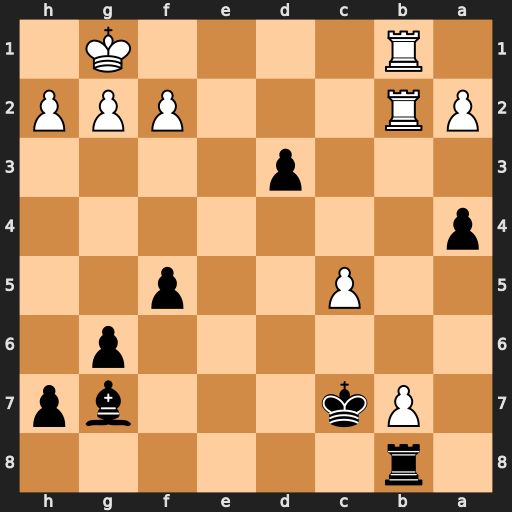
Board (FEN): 1r6/1Pk3bp/6p1/2P2p2/p7/3p4/PR3PPP/1R4K1
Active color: b
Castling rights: -
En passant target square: -
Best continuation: Bxb2 Rxb2 Rxb7 Rxb7+ Kxb7